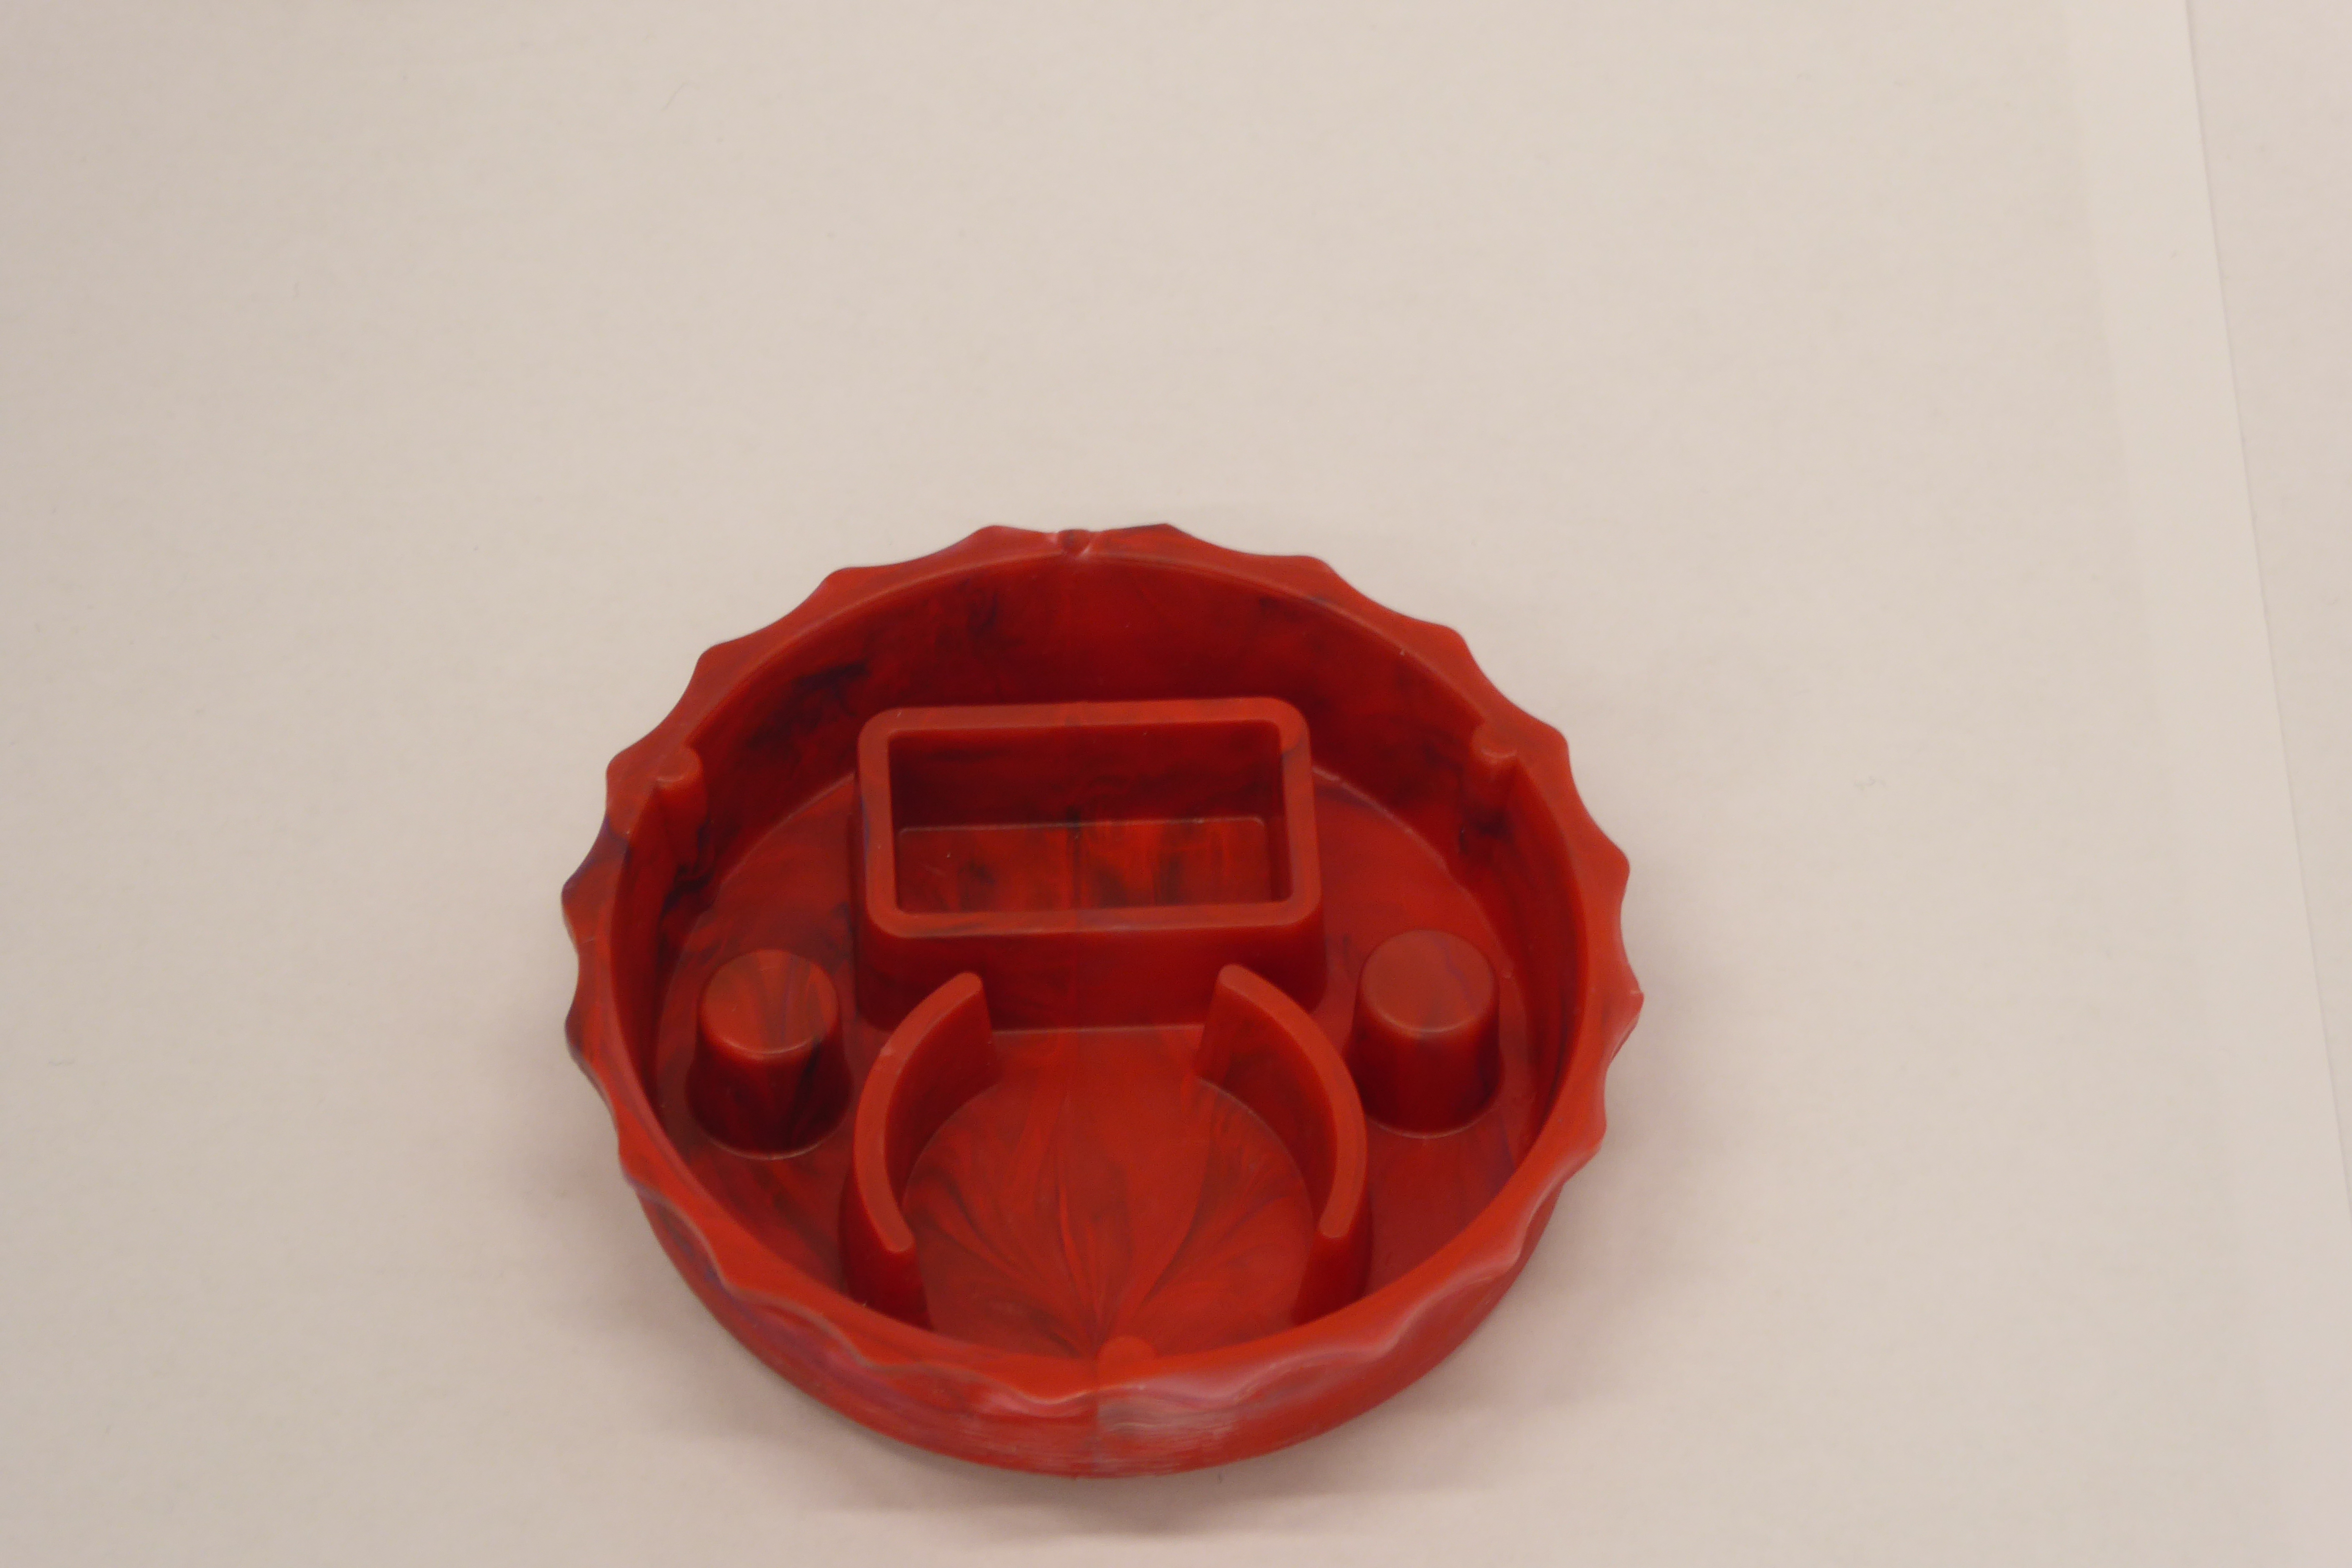
Label: Bottle Opener - Cover